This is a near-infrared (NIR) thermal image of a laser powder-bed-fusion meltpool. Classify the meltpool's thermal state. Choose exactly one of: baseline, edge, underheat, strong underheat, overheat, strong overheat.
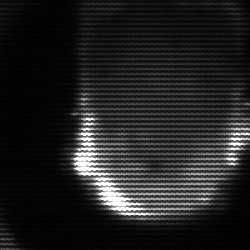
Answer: baseline